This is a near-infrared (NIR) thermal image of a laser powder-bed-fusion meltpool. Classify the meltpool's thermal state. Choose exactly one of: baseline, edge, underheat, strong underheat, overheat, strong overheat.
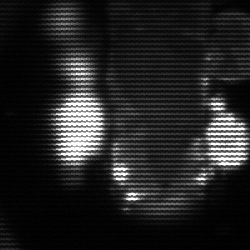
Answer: strong underheat